Question: I am trying to use multiple line labels in 'ggrepel::geom_label_repel'. It seems like the 'geom_label_repel' wants to center all text - whereas I want to flush it left. 'hjust = 0' does what I want with 'geom_label', but not with 'geom_label_repel'. I created a function to do what I want by inserting spaces - but it will only work with monospace fonts.
Is there a way to get 'geom_label_repel' to align left with variable width fonts?
'''
library(tidyverse)
library(ggrepel)
site_timeline_dfx <- tribble(
~startDate, ~endDate, ~Event,
1984, NA, "Lorem ipsum dolor sit amet, sed, vestibulum, in lacinia erat arcu. Quis magnis sed phasellus ac",
2001, NA, "Vel cursus hac in. Nulla cum quam cum, amet tellus hendrerit.",
2008, 2009, "Adipiscing ut pellentesque malesuada sit venenatis integer proin sapien. Scelerisque ipsum ut.")
my_xwrapFun = function(x, width = 75){
x_wrap <- strwrap(x, width = width)
i <- length(x_wrap)
max_strln <- max(str_length(x_wrap))
x_wrap <- encodeString(x_wrap, width = width, justify ="l")
paste(x_wrap, collapse = "
")
}
site_timeline_dfx <-
group_by(site_timeline_dfx, Event) %>%
mutate(Event_wrap = my_xwrapFun(Event))
ggplot(site_timeline_dfx, aes(x = startDate, y = 0.5, label = Event_wrap)) + geom_point() +
geom_label(hjust = 0, size = 2) +
xlim(c(1984,2050))
'''
<URL>
'''
ggplot(site_timeline_dfx, aes(x = startDate, y = 0.5, label = Event_wrap)) + geom_point() +
geom_label_repel(hjust = 0, size = 2) +
xlim(c(1984,2050))
'''

'''
ggplot(site_timeline_dfx, aes(x = startDate, y = 0.5, label = Event_wrap)) + geom_point() +
geom_label_repel(hjust = 0, size = 2, family = "mono") +
xlim(c(1984,2050))
'''
<URL>
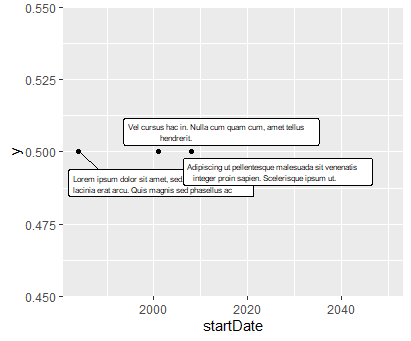
Answer: This has been fixed in the development version of 'ggrepel' (version 0.8.1.9000).
Your code should now work as expected.
'''
devtools::install_github("slowkow/ggrepel")
ggplot(site_timeline_dfx, aes(x = startDate, y = 0.5, label = Event_wrap)) +
geom_point() +
geom_label_repel(hjust = 0, direction="y") +
xlim(c(1984,2050))
'''